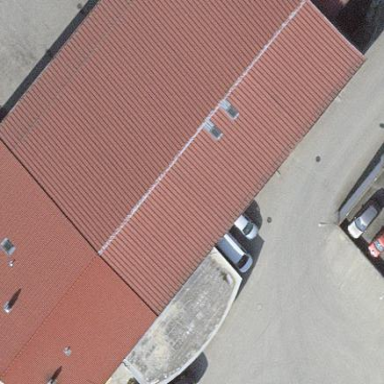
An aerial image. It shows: Building.